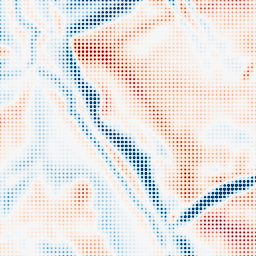
Category: multiscale
Decomposition family: dog
Decomposition parameters: sigma_low: 3
sigma_high: 10
Upsampling method: sinc_hamming
Upsampling parameters: scale: 8
kernel_size: 4
Upsampling scale: 8